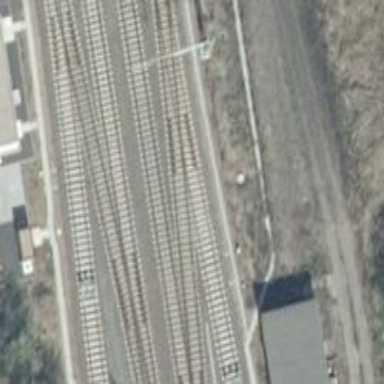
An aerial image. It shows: Railway yard.